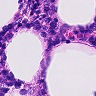
Metastatic tissue present: no